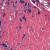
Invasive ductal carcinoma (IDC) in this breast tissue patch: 1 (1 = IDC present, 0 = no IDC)